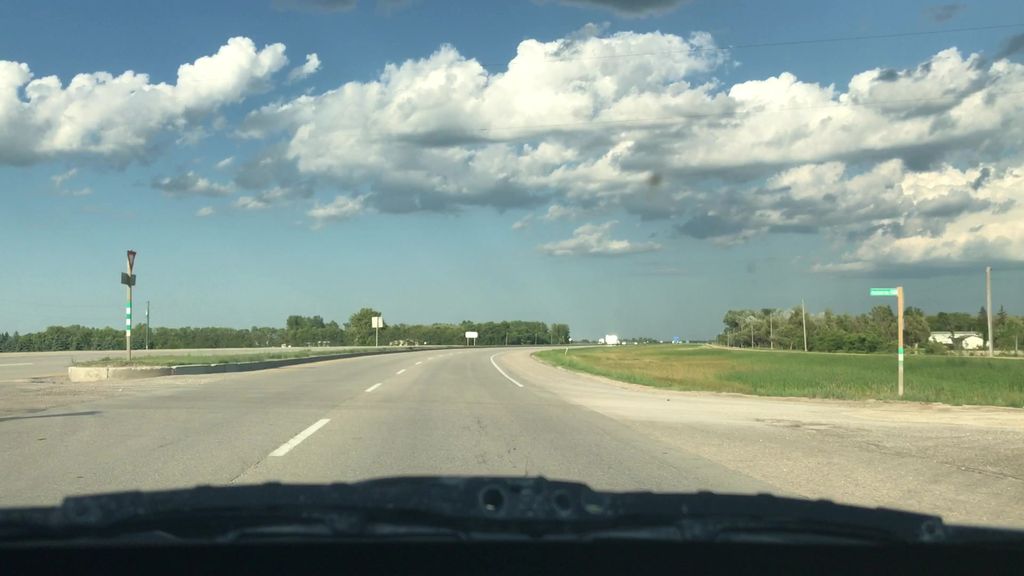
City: winnipeg